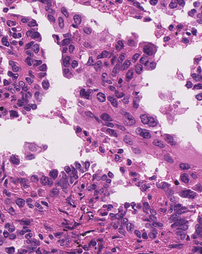
Tumor epithelial tissue: yes
Tumor-associated stroma tissue: yes
Normal tissue: no